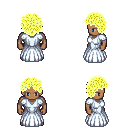
a pixel art fantasy rpg character, male body template, human, dark skin, underdress, magenta pants, gold curly afro hairstyle, four views (front, back, left, right), 2x2 character sprite sheet, small pixel art, hard edges, no anti-aliasing